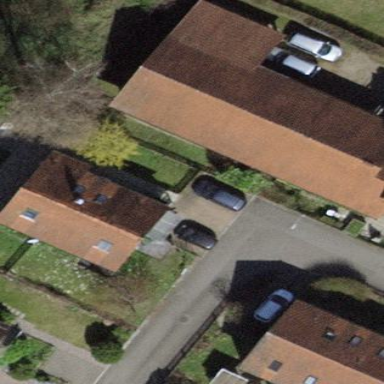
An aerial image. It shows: Pitched roof building.